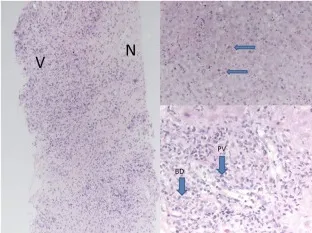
(B) Necrosis "N" was seen at one end of the biopsy, "V" marks viable cells with nuclei. Viable parenchyma showed features of acute hepatitis with acidophil bodies, top right, arrows. Portal tracts showed severe endothelitis in portal veins "PV" and severe inflammatory bile duct damage "BD":features of acute rejection. These changes, of necrosis and acute hepatitis, were only seen in this one biopsy of many taken from all allografts.
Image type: pathology (h&e)